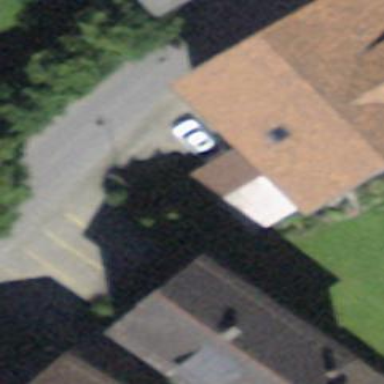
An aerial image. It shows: View of roof of building.